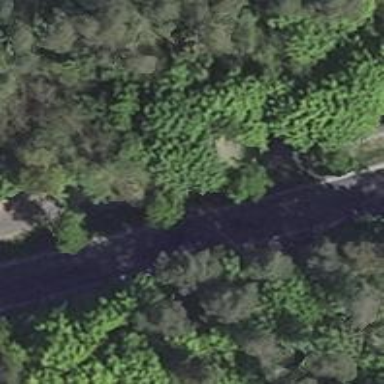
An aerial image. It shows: Broadleaved deciduous tree on the street.